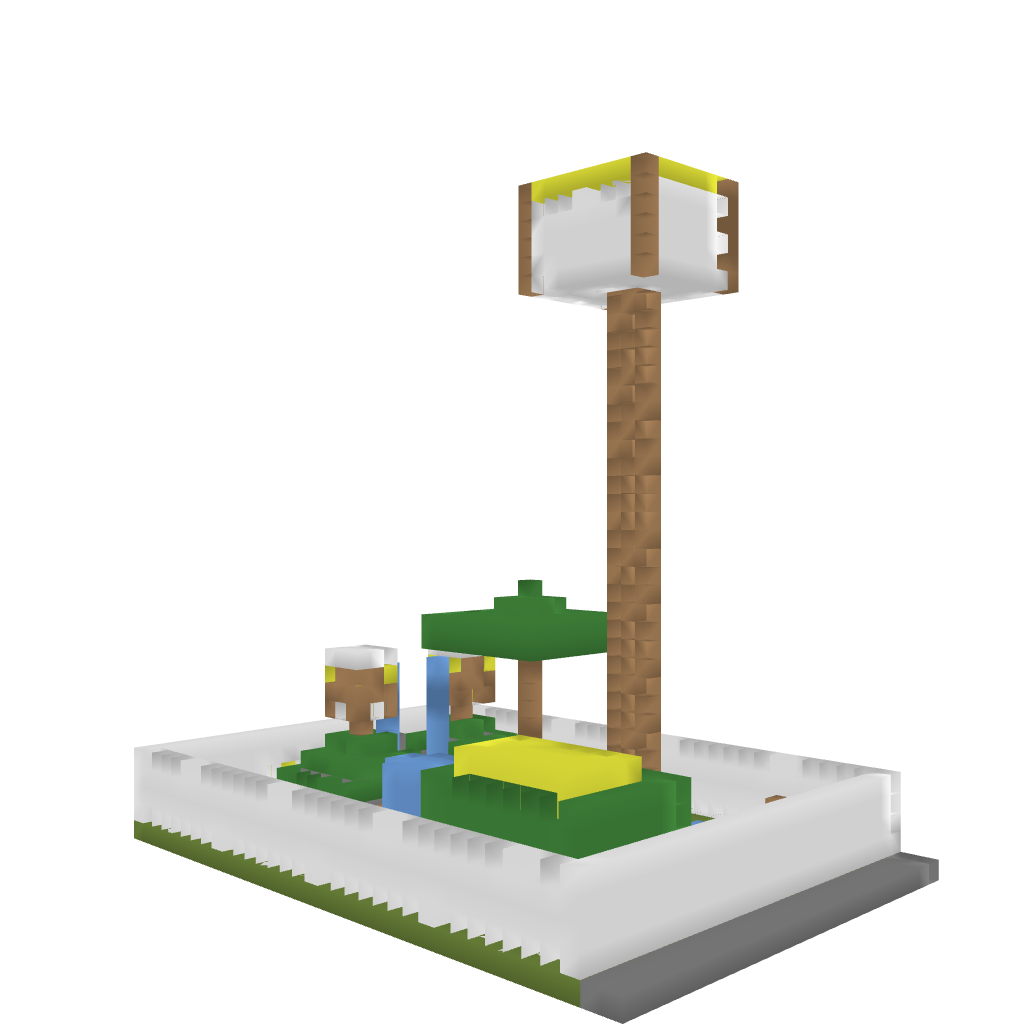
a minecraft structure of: Dream's Garden good quality